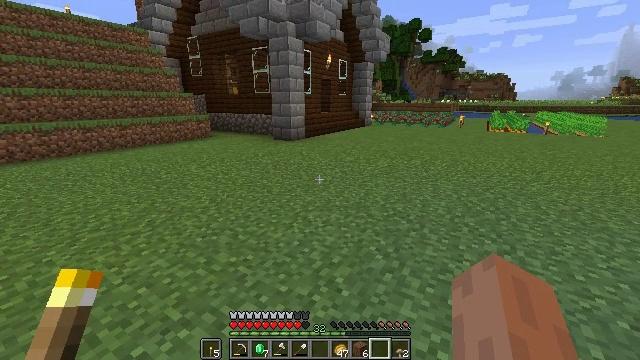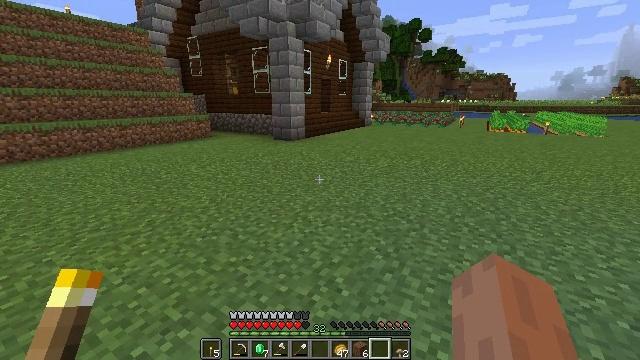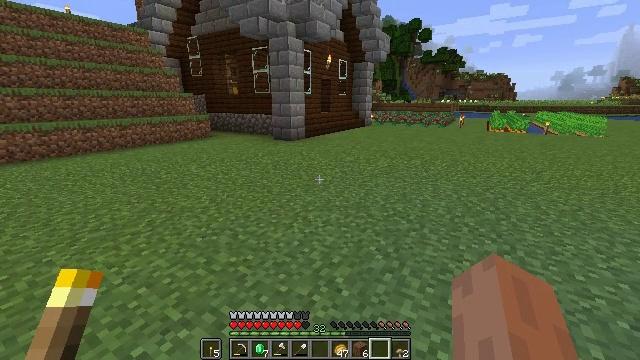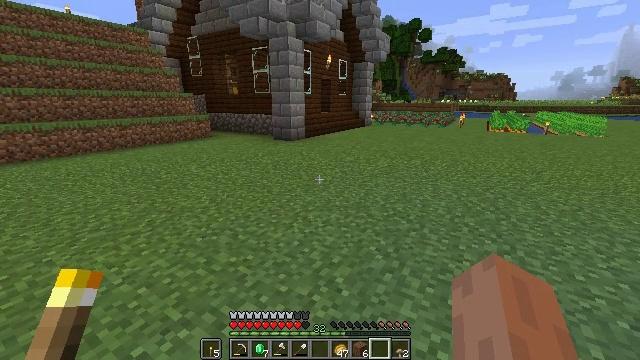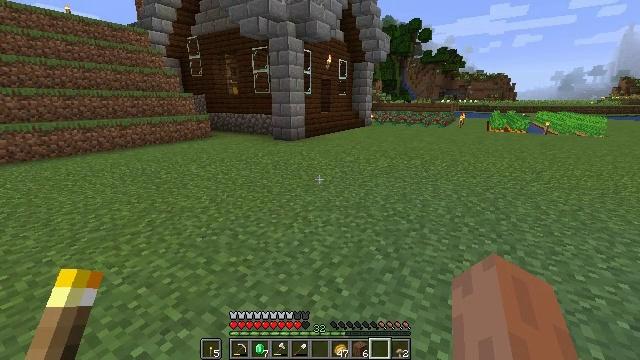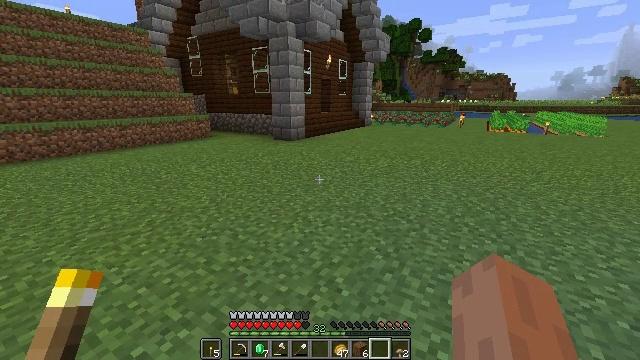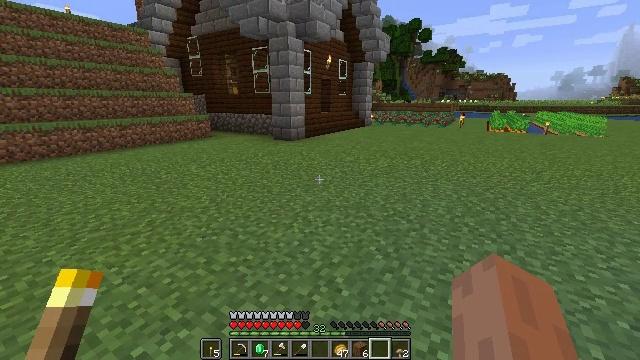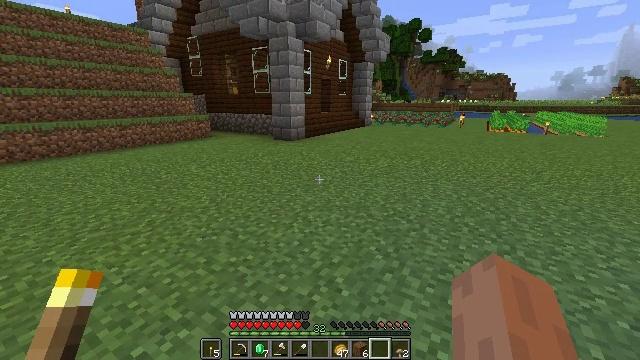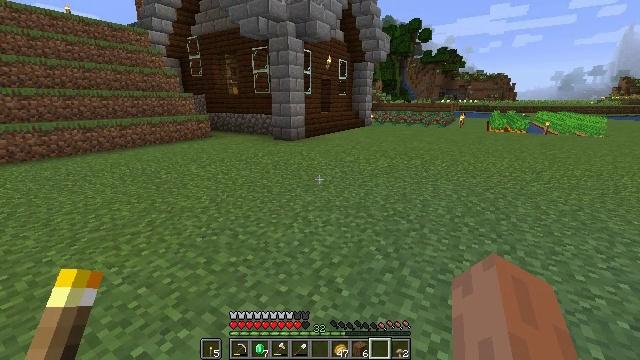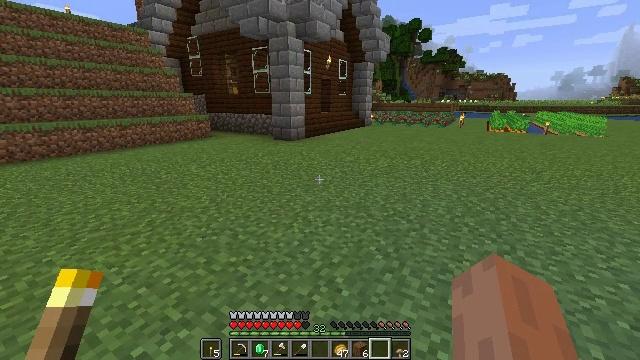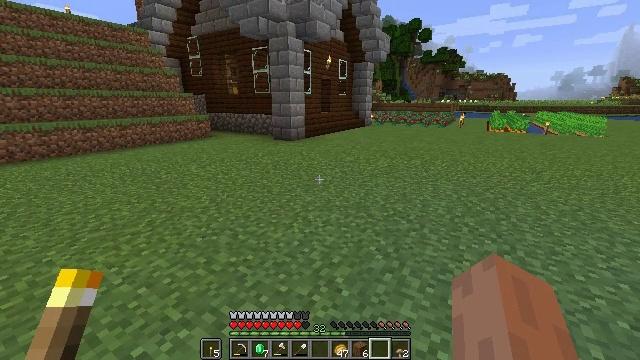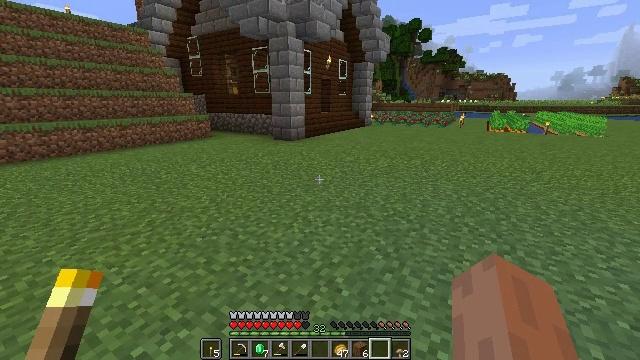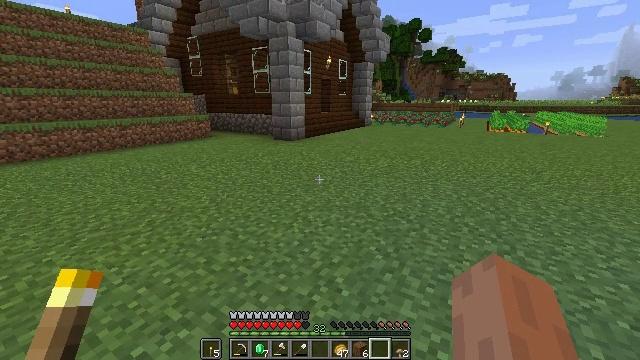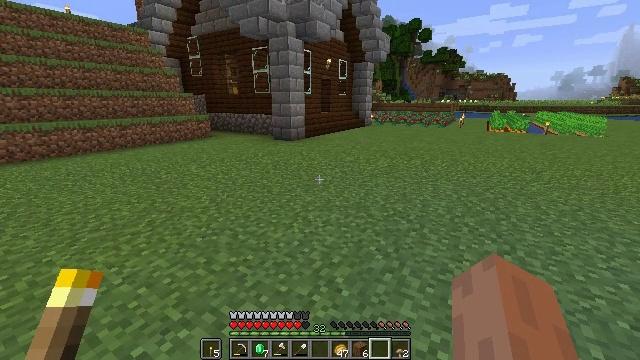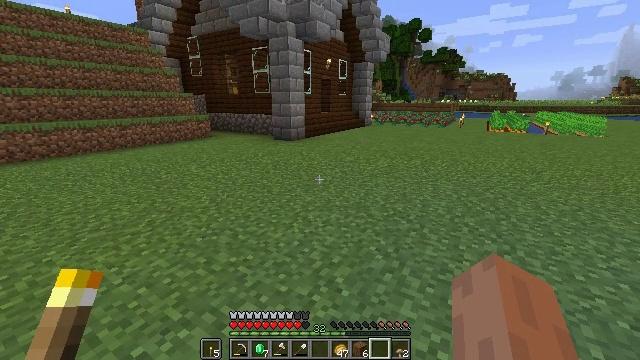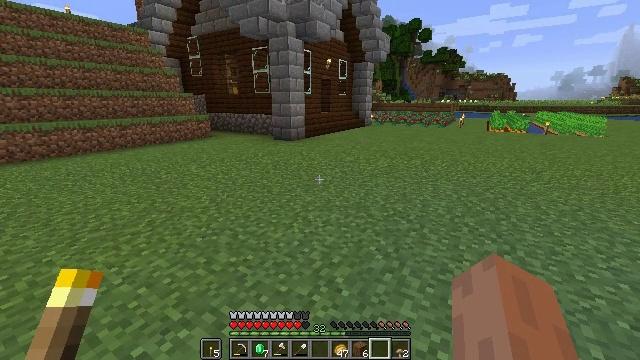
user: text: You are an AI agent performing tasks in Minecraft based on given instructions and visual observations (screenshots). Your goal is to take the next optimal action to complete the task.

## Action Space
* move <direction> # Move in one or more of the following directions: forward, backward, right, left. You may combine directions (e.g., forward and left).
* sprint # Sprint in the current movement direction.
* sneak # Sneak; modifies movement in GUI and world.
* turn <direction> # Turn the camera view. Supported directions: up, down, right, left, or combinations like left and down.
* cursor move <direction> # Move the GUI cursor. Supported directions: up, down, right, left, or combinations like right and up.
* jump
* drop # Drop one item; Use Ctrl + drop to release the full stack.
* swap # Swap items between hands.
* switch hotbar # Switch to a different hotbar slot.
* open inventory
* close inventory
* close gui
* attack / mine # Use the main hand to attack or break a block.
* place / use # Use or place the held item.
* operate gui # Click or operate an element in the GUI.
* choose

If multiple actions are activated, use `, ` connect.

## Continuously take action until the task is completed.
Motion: motion action
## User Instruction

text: Create spruce stairs using a crafting table.
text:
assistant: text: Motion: no_op
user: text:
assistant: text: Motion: no_op
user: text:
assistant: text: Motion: no_op
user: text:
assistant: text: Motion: no_op
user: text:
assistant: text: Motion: no_op
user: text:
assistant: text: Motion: no_op
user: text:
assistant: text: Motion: no_op
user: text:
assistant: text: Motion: no_op
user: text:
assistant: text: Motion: no_op
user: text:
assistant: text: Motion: no_op
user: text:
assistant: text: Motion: no_op
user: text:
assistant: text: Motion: no_op
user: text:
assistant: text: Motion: no_op
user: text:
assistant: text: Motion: no_op
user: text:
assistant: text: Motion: no_op
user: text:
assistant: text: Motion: no_op
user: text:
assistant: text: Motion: no_op
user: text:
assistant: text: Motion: no_op
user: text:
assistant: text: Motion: no_op
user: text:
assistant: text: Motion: no_op
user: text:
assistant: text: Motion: no_op
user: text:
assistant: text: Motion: no_op
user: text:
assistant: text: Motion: no_op
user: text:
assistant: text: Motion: no_op
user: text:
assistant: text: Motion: no_op
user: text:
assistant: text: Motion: no_op
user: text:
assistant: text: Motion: no_op
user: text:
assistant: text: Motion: no_op
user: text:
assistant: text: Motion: no_op
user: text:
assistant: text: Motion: no_op